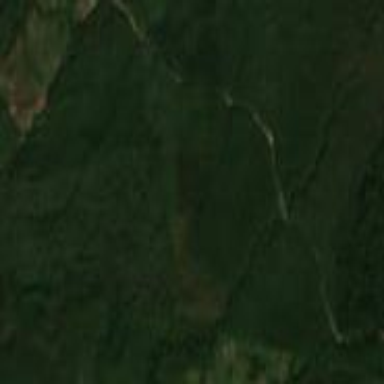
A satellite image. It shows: Rubber tree orchard with mature trees.